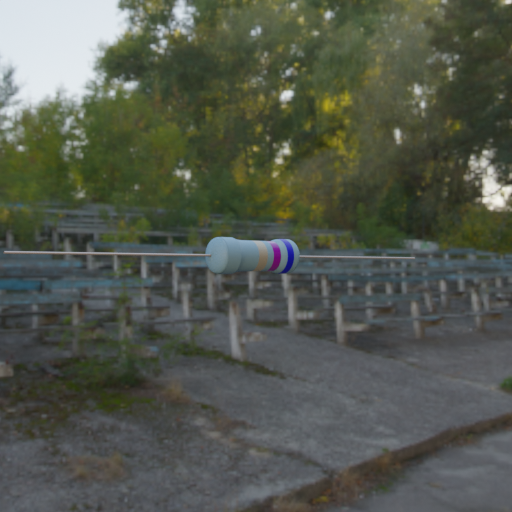
Resistor colour bands (in order): silver, violet, blue